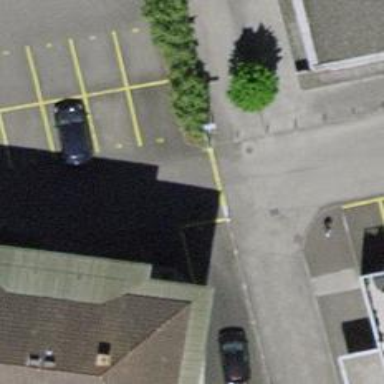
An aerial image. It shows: Pedestrian road.